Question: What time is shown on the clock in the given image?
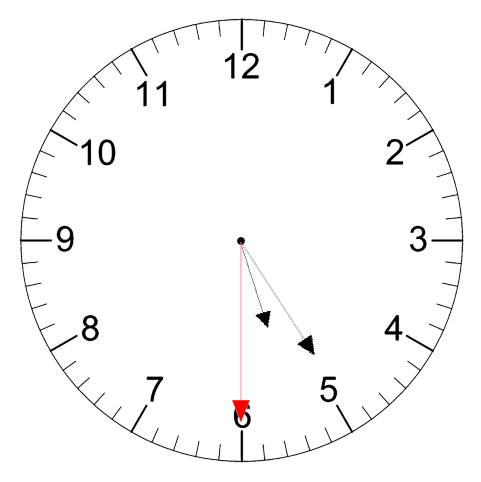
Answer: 05:24:30